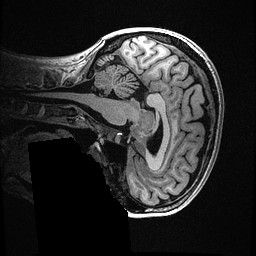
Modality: T1w
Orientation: sagittal
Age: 36
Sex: female
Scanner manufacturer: ge
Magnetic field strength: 3 T
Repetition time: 0.006952 s
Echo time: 0.00292 s